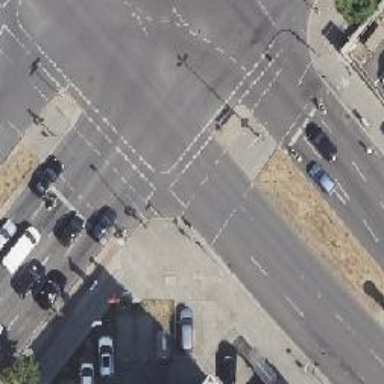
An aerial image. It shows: Footway located on traffic island.